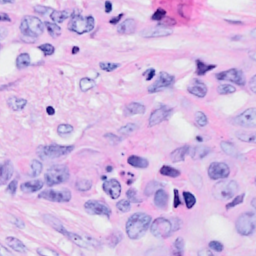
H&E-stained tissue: Breast